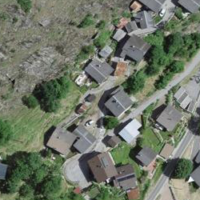
EUNIS habitat code: 55
Species observed at this site:
Convallaria majalis
Impatiens balfourii